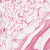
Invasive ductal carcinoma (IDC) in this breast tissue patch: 0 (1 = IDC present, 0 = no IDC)